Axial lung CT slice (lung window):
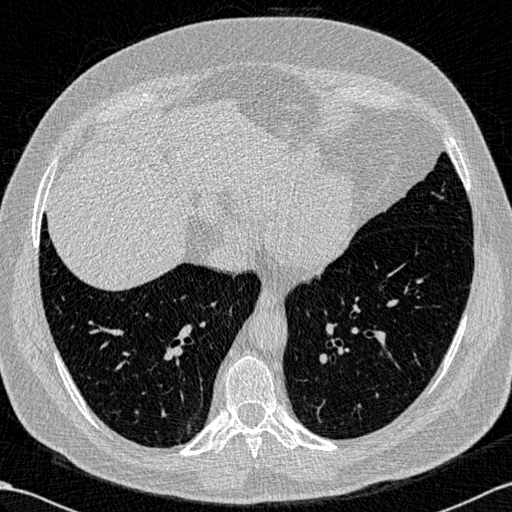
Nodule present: no